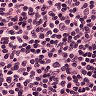
Metastatic tissue present: no